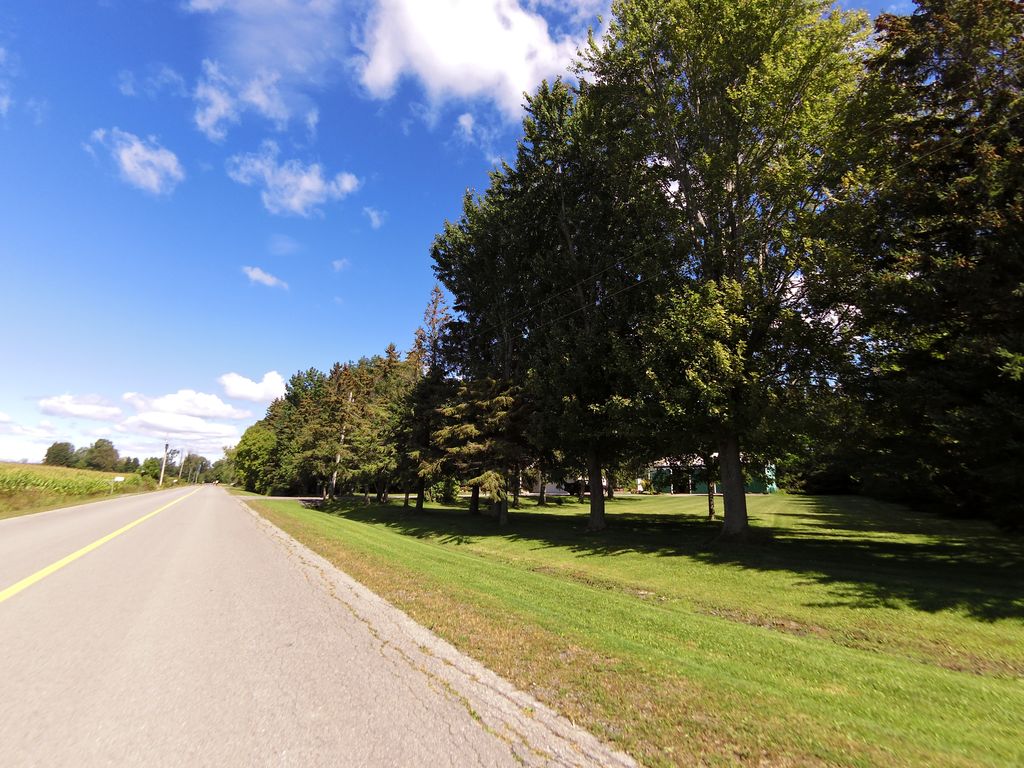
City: ottawa-gatineau